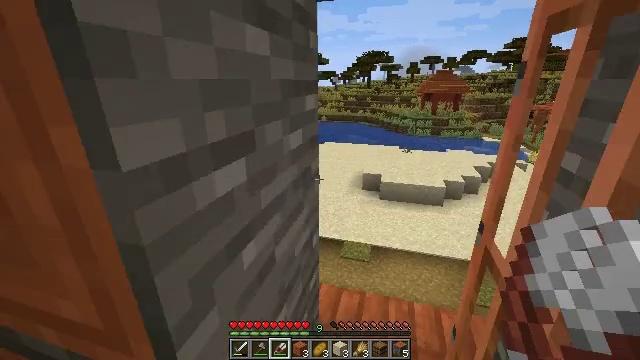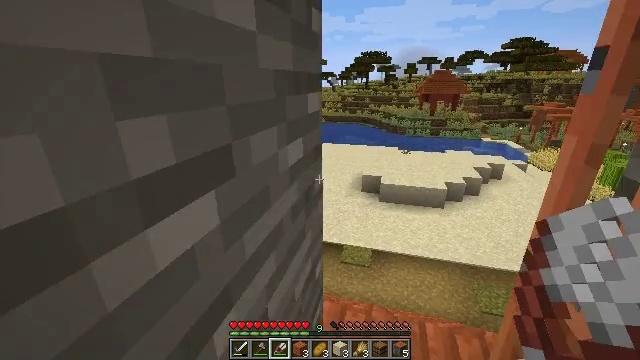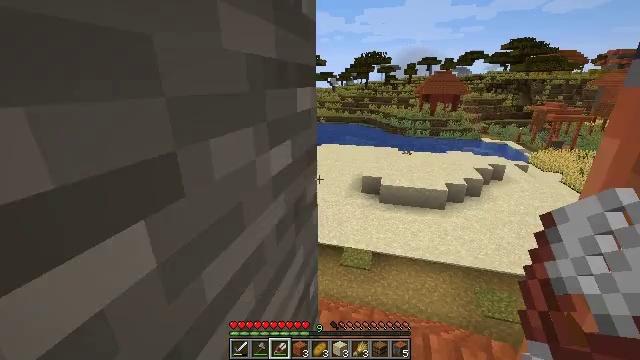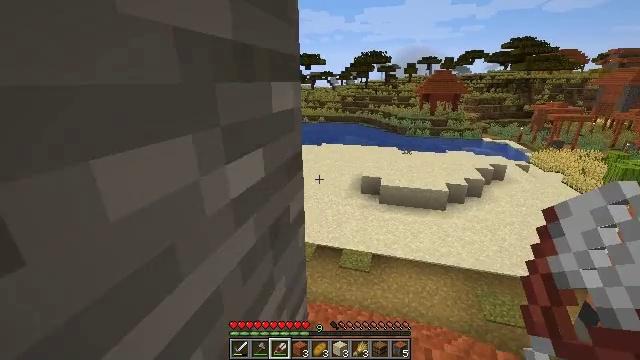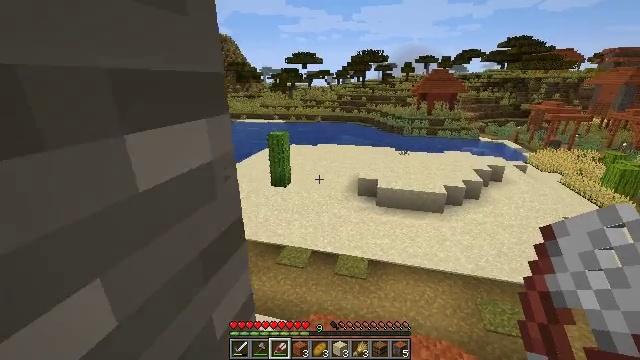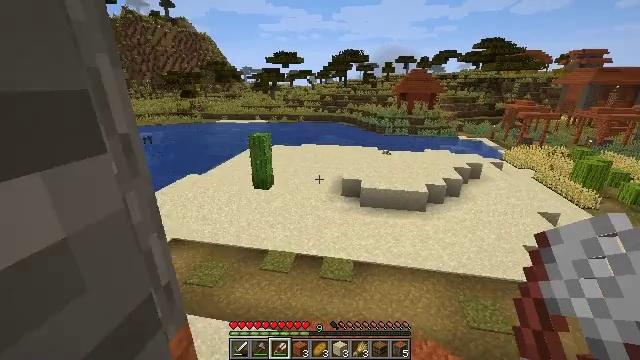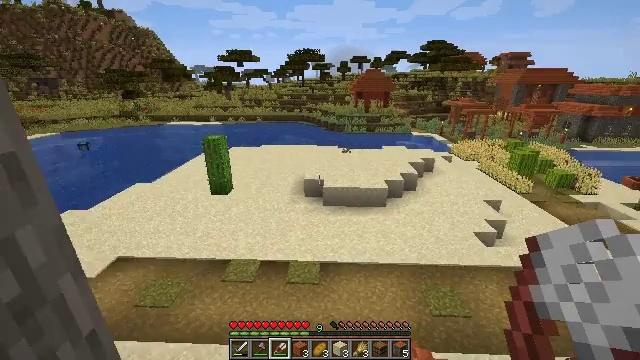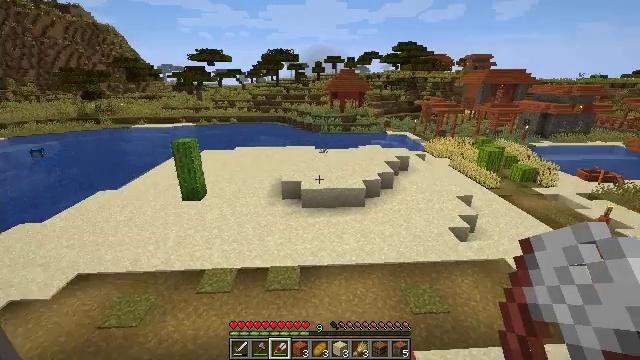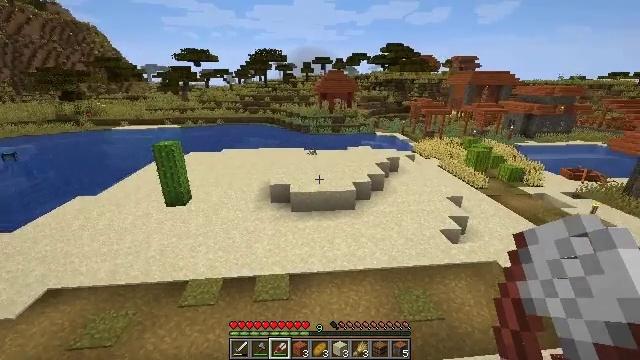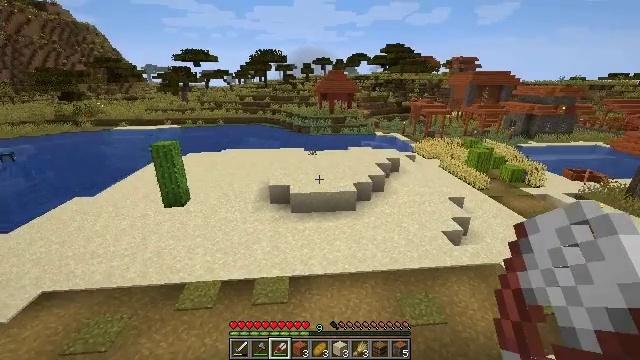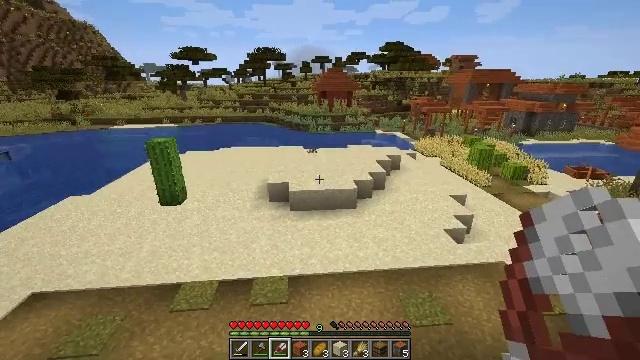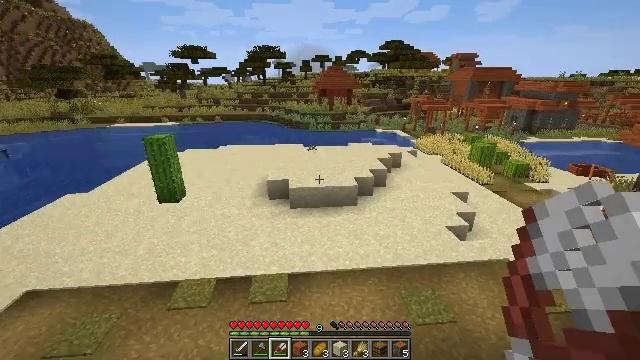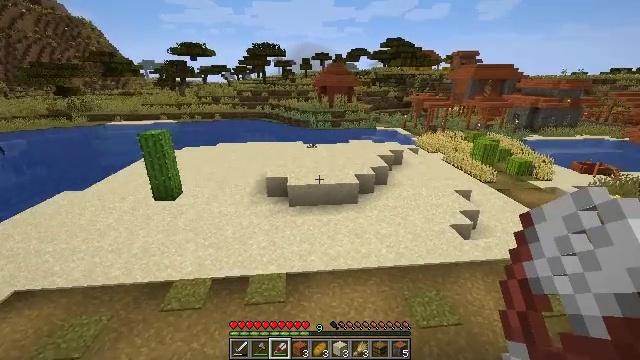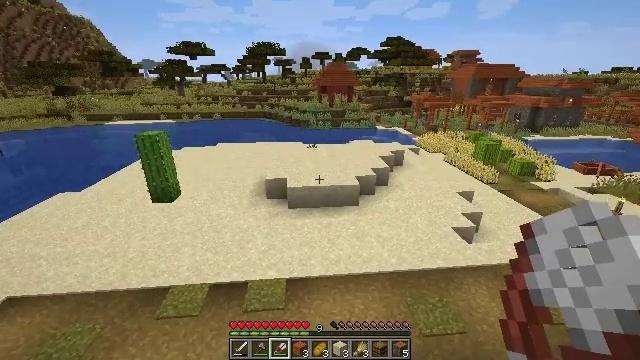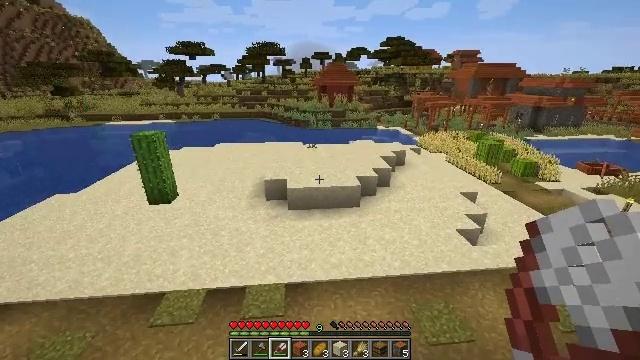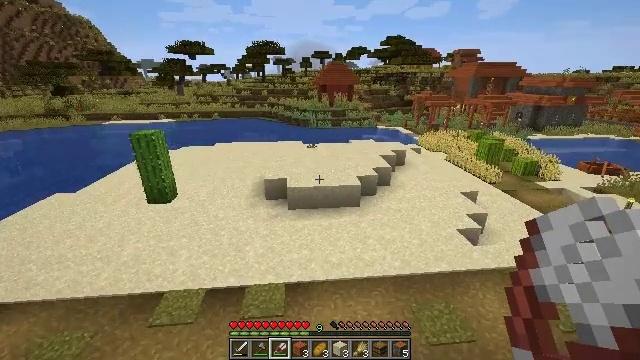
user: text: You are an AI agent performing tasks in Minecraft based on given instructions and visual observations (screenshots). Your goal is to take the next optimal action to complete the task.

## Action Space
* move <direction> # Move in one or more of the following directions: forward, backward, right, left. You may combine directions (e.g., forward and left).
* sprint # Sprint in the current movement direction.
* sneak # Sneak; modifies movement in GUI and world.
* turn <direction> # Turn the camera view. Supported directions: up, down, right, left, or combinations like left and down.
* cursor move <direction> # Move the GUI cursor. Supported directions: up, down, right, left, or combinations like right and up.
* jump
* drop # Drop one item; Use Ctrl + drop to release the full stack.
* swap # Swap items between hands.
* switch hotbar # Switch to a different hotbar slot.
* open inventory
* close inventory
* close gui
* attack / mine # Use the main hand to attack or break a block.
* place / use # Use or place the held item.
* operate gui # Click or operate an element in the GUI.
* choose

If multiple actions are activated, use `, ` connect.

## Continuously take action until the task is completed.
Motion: motion action
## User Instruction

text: Remove a bread from the inventory.
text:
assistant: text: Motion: move forward
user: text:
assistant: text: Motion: move forward
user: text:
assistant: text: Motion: move forward
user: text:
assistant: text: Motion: move forward
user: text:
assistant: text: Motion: move forward, turn right
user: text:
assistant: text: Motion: move forward, turn right
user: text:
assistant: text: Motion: move forward, turn right
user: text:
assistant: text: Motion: move forward, turn right
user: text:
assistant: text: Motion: move forward
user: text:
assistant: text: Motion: move forward
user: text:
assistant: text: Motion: move forward
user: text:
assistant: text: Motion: move forward
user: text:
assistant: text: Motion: move forward
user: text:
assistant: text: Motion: move forward
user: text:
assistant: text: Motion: move forward
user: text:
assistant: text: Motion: move forward
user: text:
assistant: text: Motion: move forward
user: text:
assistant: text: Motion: move forward
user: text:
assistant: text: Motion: move forward
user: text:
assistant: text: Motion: move forward, turn right
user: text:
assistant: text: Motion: move forward, turn right and down
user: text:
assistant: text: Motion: move forward, turn right and down
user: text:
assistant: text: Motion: move forward, turn right
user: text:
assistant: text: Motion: move forward, turn right
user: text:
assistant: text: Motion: move forward
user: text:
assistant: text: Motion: move forward
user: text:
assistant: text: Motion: move forward
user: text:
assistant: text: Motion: move forward
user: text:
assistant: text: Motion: move forward
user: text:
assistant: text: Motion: move forward